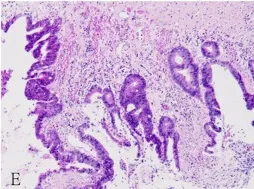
Pre-pelvic exenteration colonoscopy, CT, post-operative pathology and reconstruction: CT scan showed a mass-like slightly hypodense shadow next to the right side of the rectal stump. The lesion was poorly demarcated from the right vaginal wall and presacral soft tissue and invaded the surrounding tethered fascia and right levator ani muscle. The blind end was observed at 8cm away from the anus through the natural anus, and the intestinal mucosa was covered with white contents(D).
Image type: pathology (h&e)